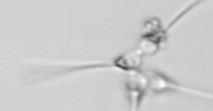
Label: Asterionellopsis_glacialis